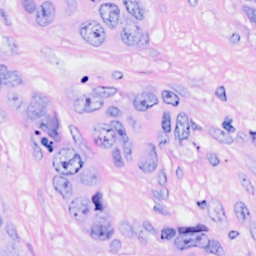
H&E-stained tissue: Breast